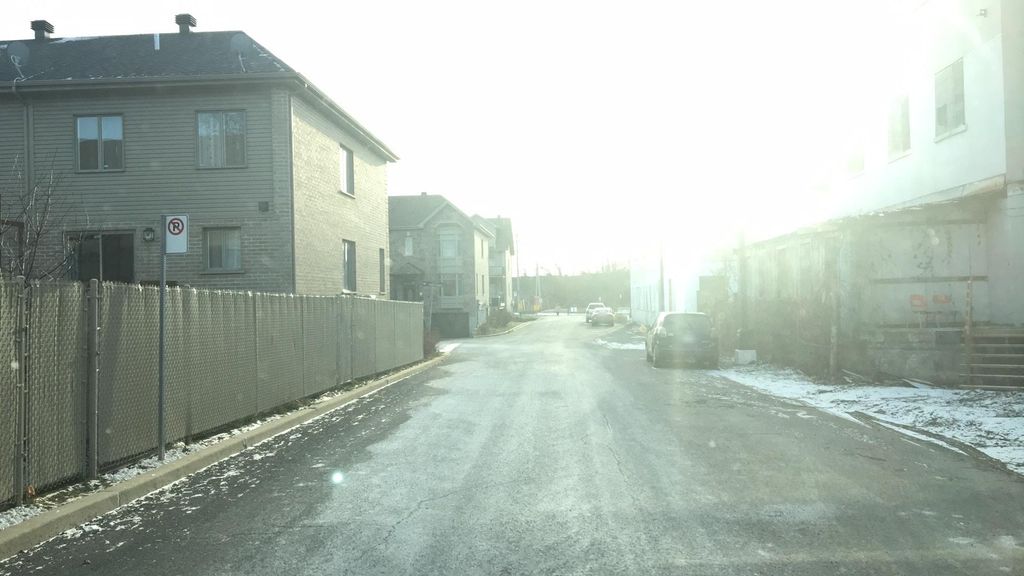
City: montreal